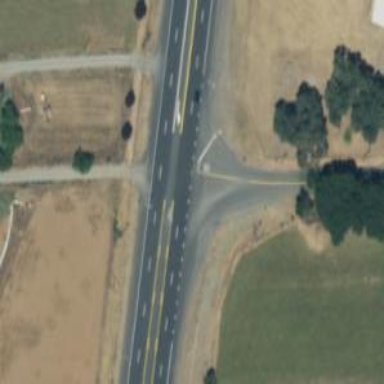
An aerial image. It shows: Asphalt road classified as trunk highway.